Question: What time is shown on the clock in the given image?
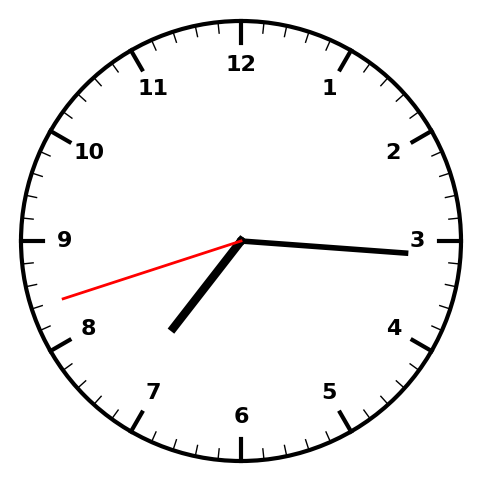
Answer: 07:15:42